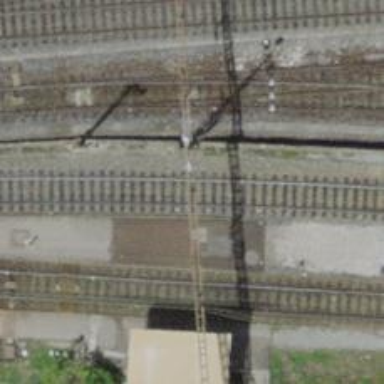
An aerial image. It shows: Hump on the railway.